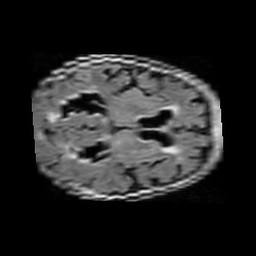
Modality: FLAIR
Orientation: axial
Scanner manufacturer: philips
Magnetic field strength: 1.5 T
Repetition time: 11 s
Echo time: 0.14 s